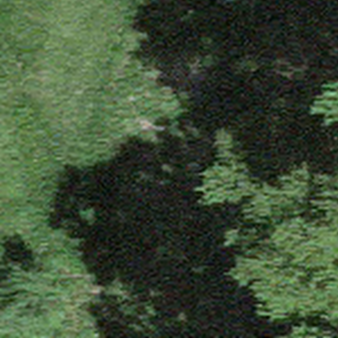
Label: other